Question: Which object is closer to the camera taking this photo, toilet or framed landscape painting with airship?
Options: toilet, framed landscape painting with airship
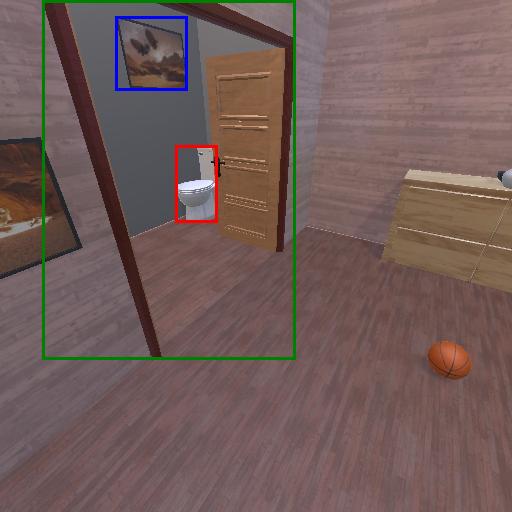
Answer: toilet